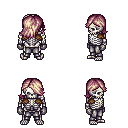
a pixel art fantasy rpg character, male body template, skeleton, leather shoulder armor, metal pants, white blonde swoop hairstyle, metal gloves, four views (front, back, left, right), 2x2 character sprite sheet, small pixel art, hard edges, no anti-aliasing